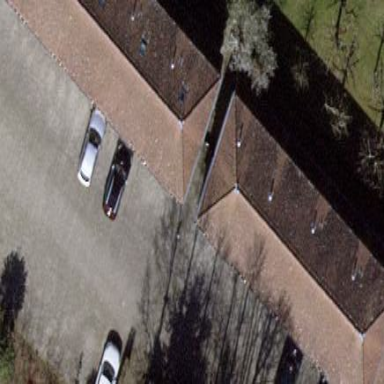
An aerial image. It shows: Hipped roof apartment building.